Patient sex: M
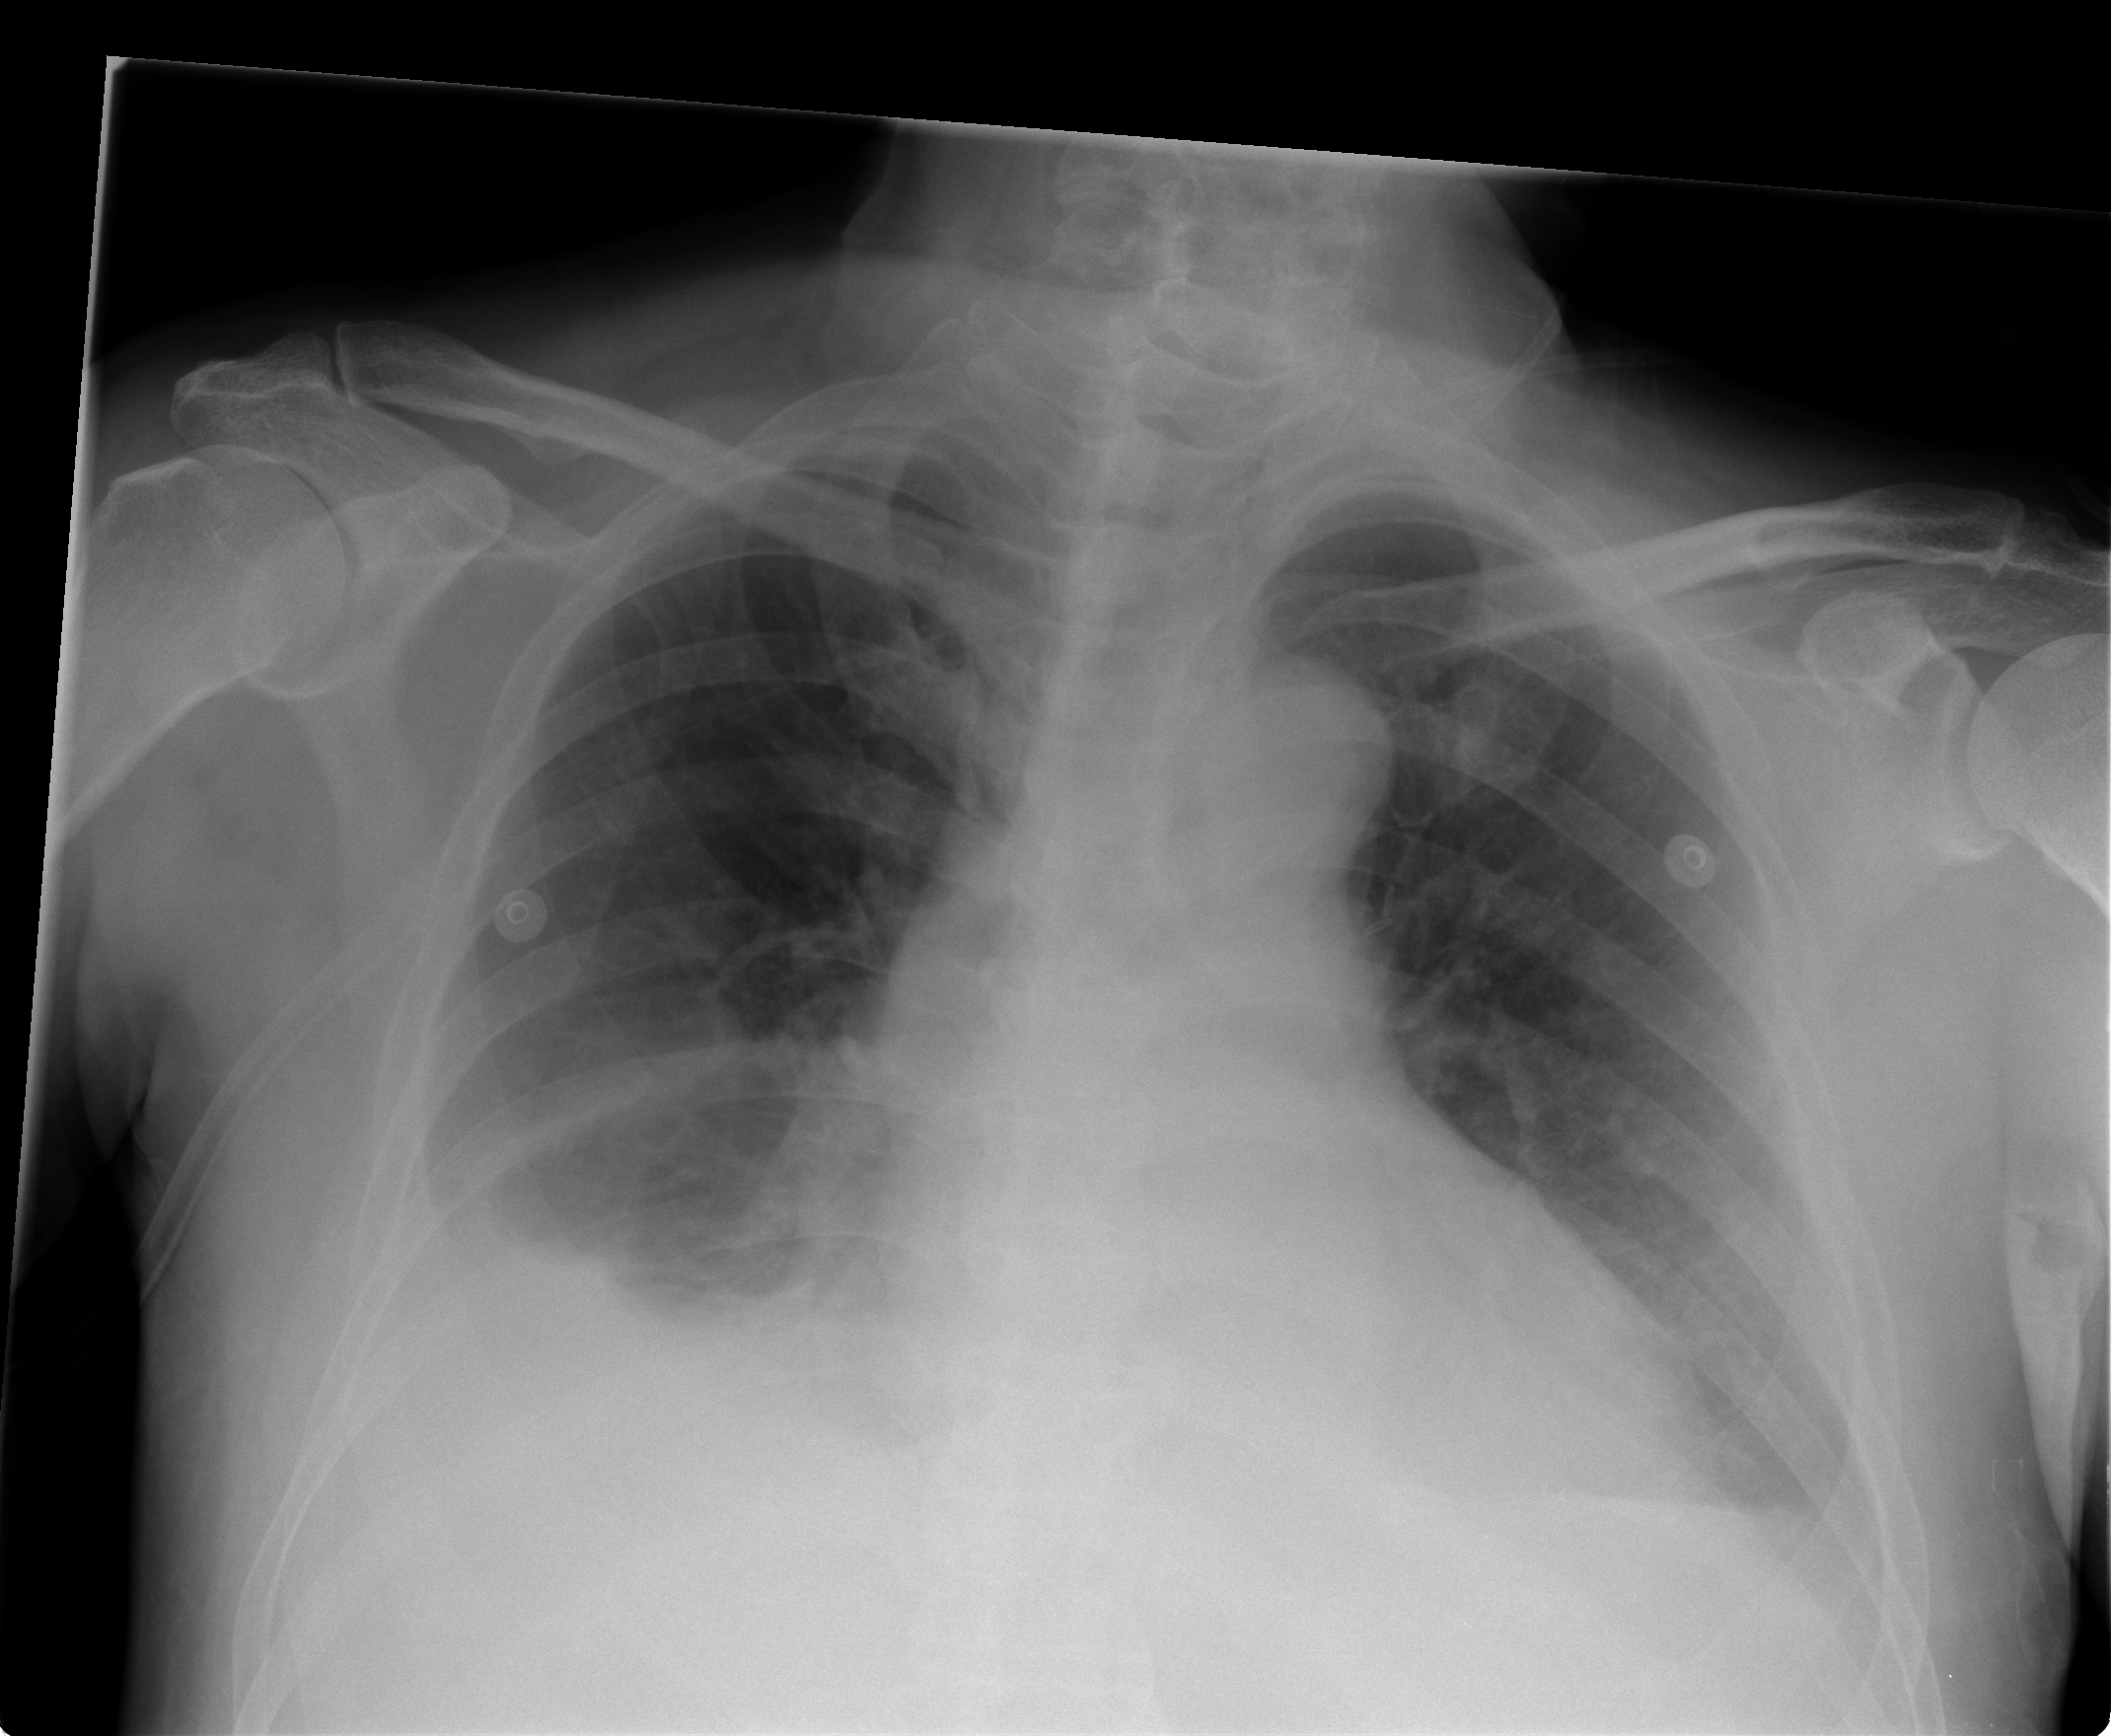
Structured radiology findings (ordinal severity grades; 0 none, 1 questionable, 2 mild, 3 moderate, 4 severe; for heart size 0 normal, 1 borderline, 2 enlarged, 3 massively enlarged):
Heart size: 2
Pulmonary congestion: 1
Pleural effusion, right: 2
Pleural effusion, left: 2
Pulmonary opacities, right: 0
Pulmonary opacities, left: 0
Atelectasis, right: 2
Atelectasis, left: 1